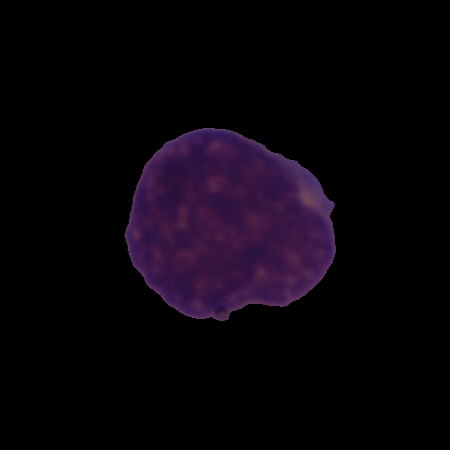
Label: cancer